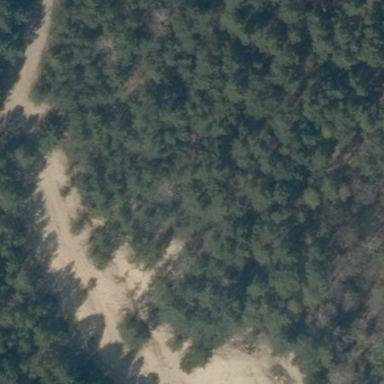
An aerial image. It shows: Natural area covered with sand.